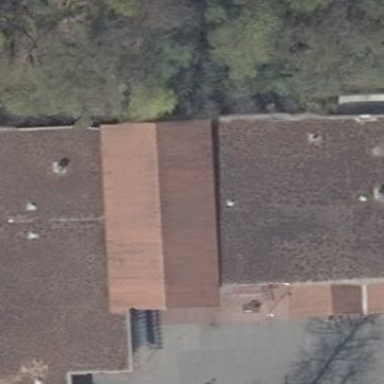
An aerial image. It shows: Flat roof retail building.